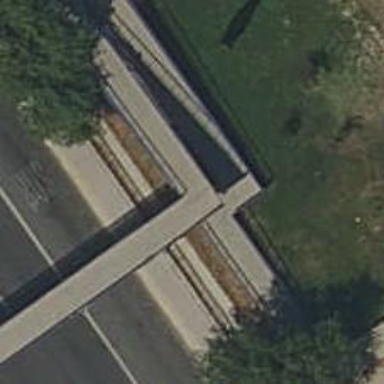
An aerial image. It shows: Footway bridge with concrete surface.